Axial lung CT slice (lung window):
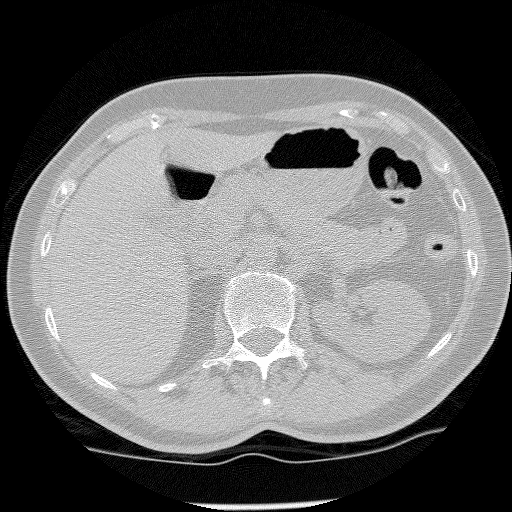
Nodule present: no